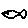
Label: fish